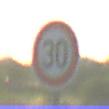
Verkehrszeichen: Geschwindigkeit30
Umgebung: Outdoor, RoadRail
Tageszeit: SunriseSunset
Wetter: Clear
Licht: Natural
Jahreszeit: NotSpecified
Kontrast: HighContrast